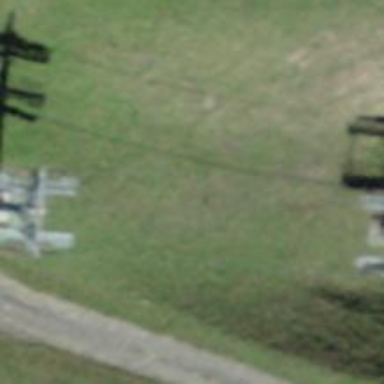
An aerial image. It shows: Pylon for aerialway.